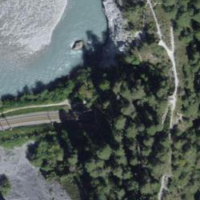
EUNIS habitat code: 43
Species observed at this site:
Corvus corone
Actitis hypoleucos
Turdus philomelos
Anthus spinoletta
Dendrocopos major
Turdus viscivorus
Aegithalos caudatus
Buteo buteo
Sylvia atricapilla
Spinus spinus
Poecile palustris
Phylloscopus collybita
Pernis apivorus
Erithacus rubecula
Cuculus canorus
Dryocopus martius
Pica pica
Phoenicurus ochruros
Nucifraga caryocatactes
Certhia familiaris
Garrulus glandarius
Sitta europaea
Falco tinnunculus
Corvus corax
Periparus ater
Motacilla cinerea
Cyanistes caeruleus
Dryas octopetala
Anas platyrhynchos
Troglodytes troglodytes
Pyrrhula pyrrhula
Chloris chloris
Streptopelia decaocto
Lyrurus tetrix
Protaetia cuprea
Fringilla coelebs
Passer domesticus
Lanius collurio
Turdus torquatus
Ptyonoprogne rupestris
Carduelis carduelis
Columba palumbus
Turdus merula
Passer montanus
Emberiza cia
Parus major
Hirundo rustica
Milvus milvus
Regulus regulus
Cinclus cinclus
Pyrrhocorax graculus
Callophrys rubi
Motacilla alba
Delichon urbicum